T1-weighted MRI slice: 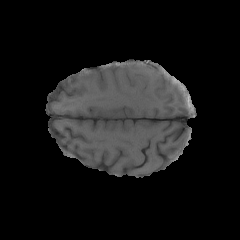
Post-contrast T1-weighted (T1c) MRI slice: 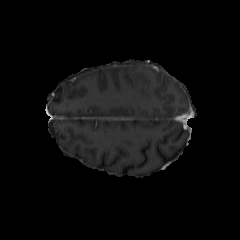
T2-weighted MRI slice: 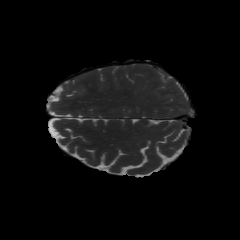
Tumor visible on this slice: no